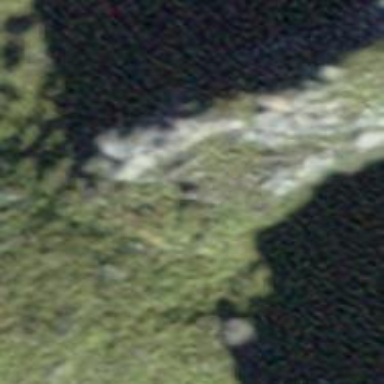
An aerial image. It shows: Cliff in nature.